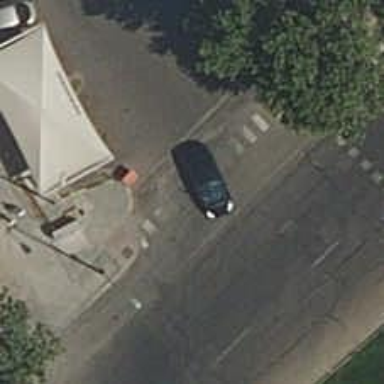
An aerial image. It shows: Uncontrolled zebra crossing on the road.